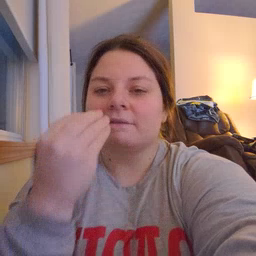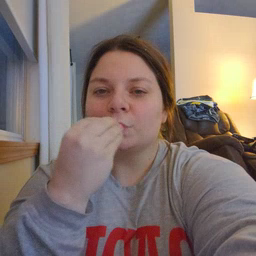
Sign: food